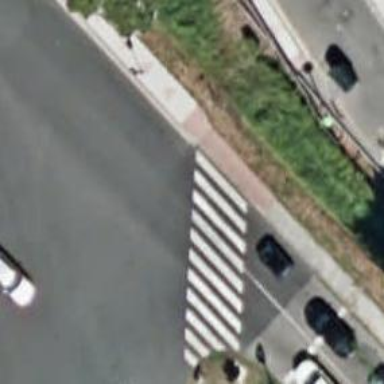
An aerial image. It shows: Road crossing with traffic signals.